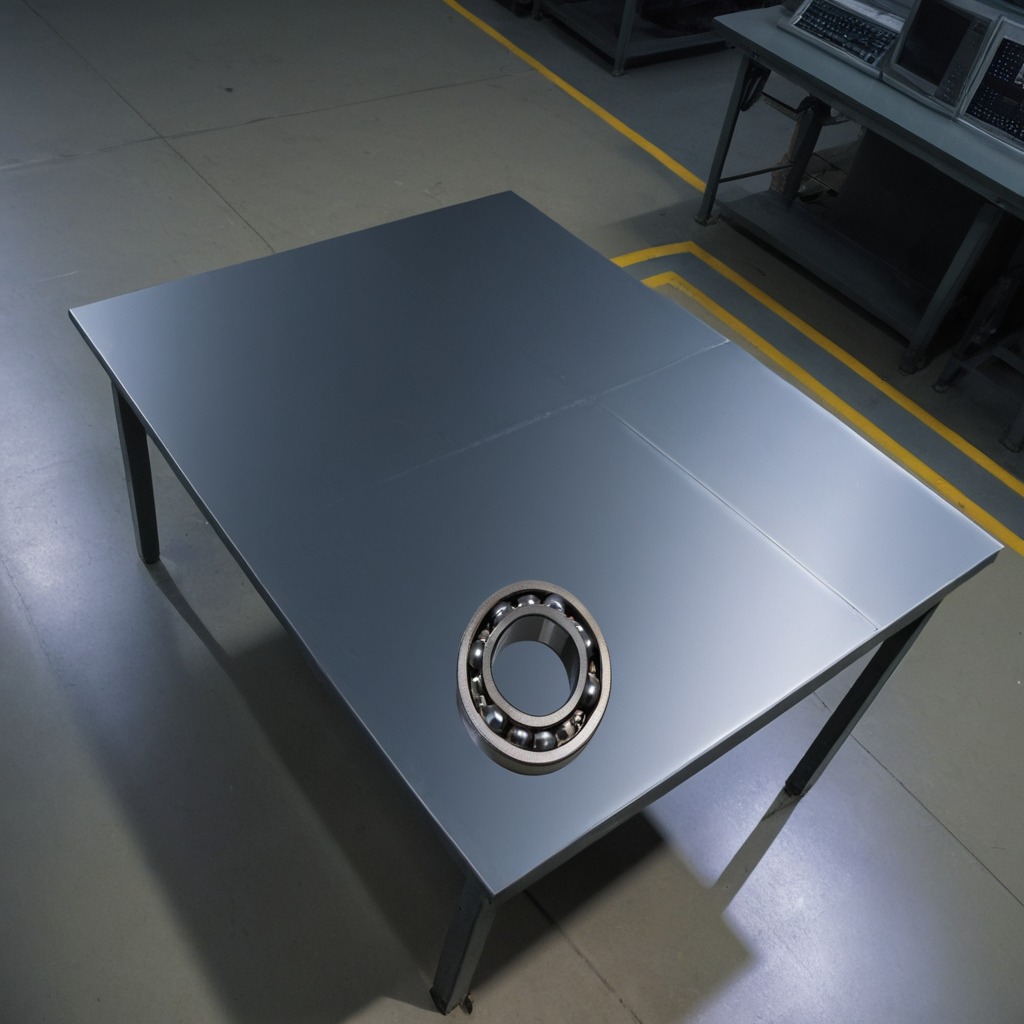
A metal ball bearing is lying on the tabletop.